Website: walmart
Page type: gifting
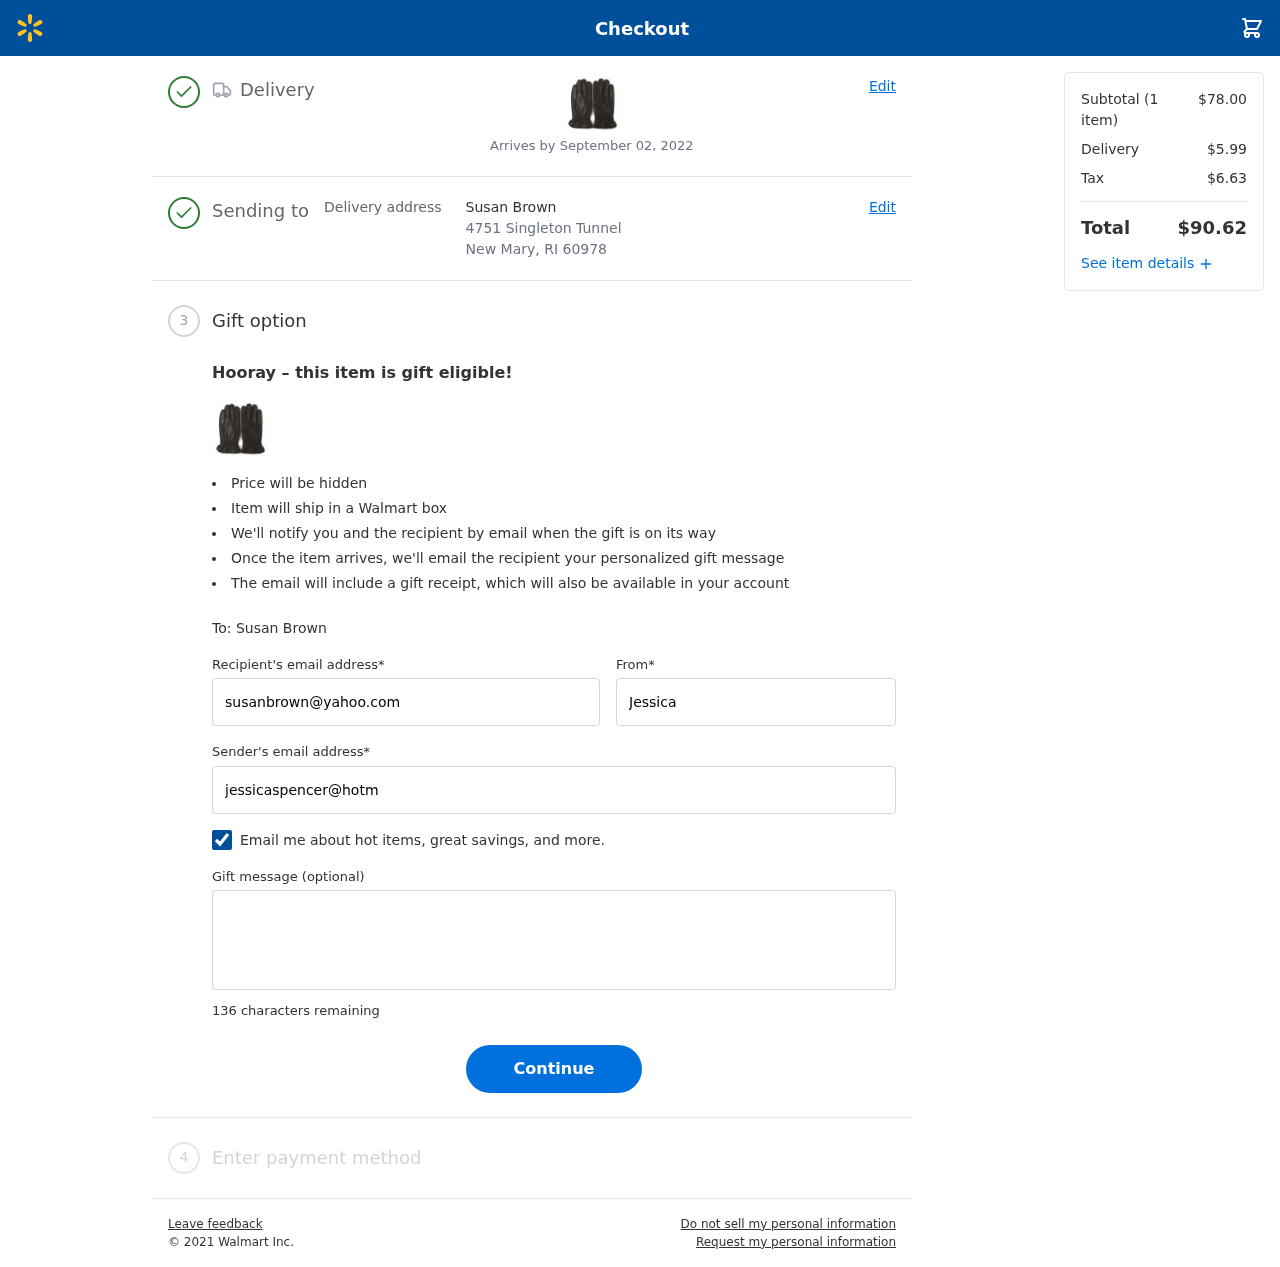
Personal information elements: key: PII_CITY_STATE_ZIP
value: New Mary, RI 60978
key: PII_EMAIL
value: jessicaspencer@hotmail.com
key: PII_FIRSTNAME
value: Jessica
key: PII_GIFT_EMAIL
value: susanbrown@yahoo.com
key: PII_GIFT_FULLNAME
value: Susan Brown
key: PII_GIFT_MESSAGE
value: Hey Susan, I saw these cozy leather gloves and immediately thought of you! I hope they keep your hands warm during those chilly rides. Enjoy every moment!
Jessica
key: PII_STREET
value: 4751 Singleton Tunnel
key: PII_GIFT_FIRSTNAME
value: Susan
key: PII_GIFT_LASTNAME
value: Brown
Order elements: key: ORDER_DELIVERY_DATE
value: Arrives by September 02, 2022
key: ORDER_NUM_ITEMS
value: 1
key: ORDER_SUBTOTAL
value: $78.00
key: ORDER_SHIPPING_COST
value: $5.99
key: ORDER_TAX
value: $6.63
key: ORDER_TOTAL
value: $90.62